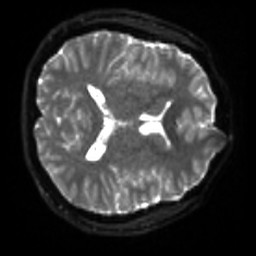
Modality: sbref
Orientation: axial
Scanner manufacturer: siemens
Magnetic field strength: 3 T
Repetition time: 4 s
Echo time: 0.0594 s